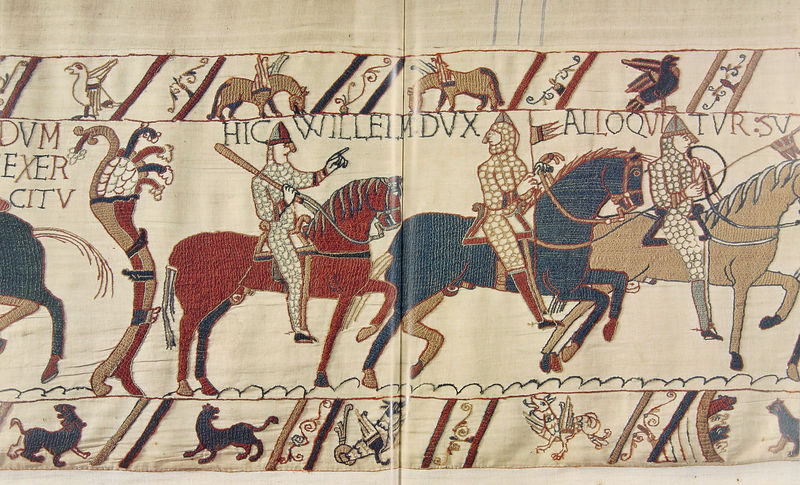
Titel: Teppich von Bayeux
Institution: Bayeux, Städtisches Museum
Schlagwörter: adler, blau, kampf, vogel, weiß, bäume, blume, braun, frankreich, schwarz, rot, tier, tiere, tuch, malerei, ornament, teppich, alt, federn, leinen, mensch, stickerei, stoff, england, pferd, pferde, reiter, mähne, sattel, zaumzeug, schrift, fahne, schlacht, tricolore, gobelin, ornamente, panzer, buch, politik, text, waffe, hässlich, helm, ritter, rüstung, pergament, helme, harnisch, löwen, schmerz, mittelalter, krieger, fabelwesen, greif, kreuzzüge, löwe, stickereien, gestickt, textil, keule, rute, pegasus, wandbehang, drachen, wilhelm, herlm, eroberer, fabeltier, kettenhemd, geflügeltes pferd, randleiste, ausrüstung, greiff, bayeux, löse, teppich von bayeux, griphon, pferge, ritterspiel, schmez